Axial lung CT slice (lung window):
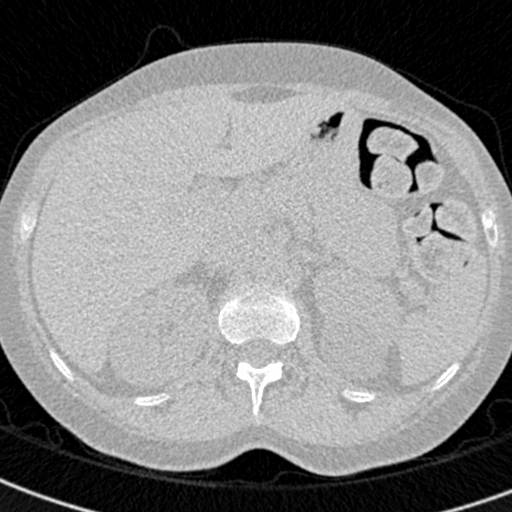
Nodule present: no